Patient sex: M
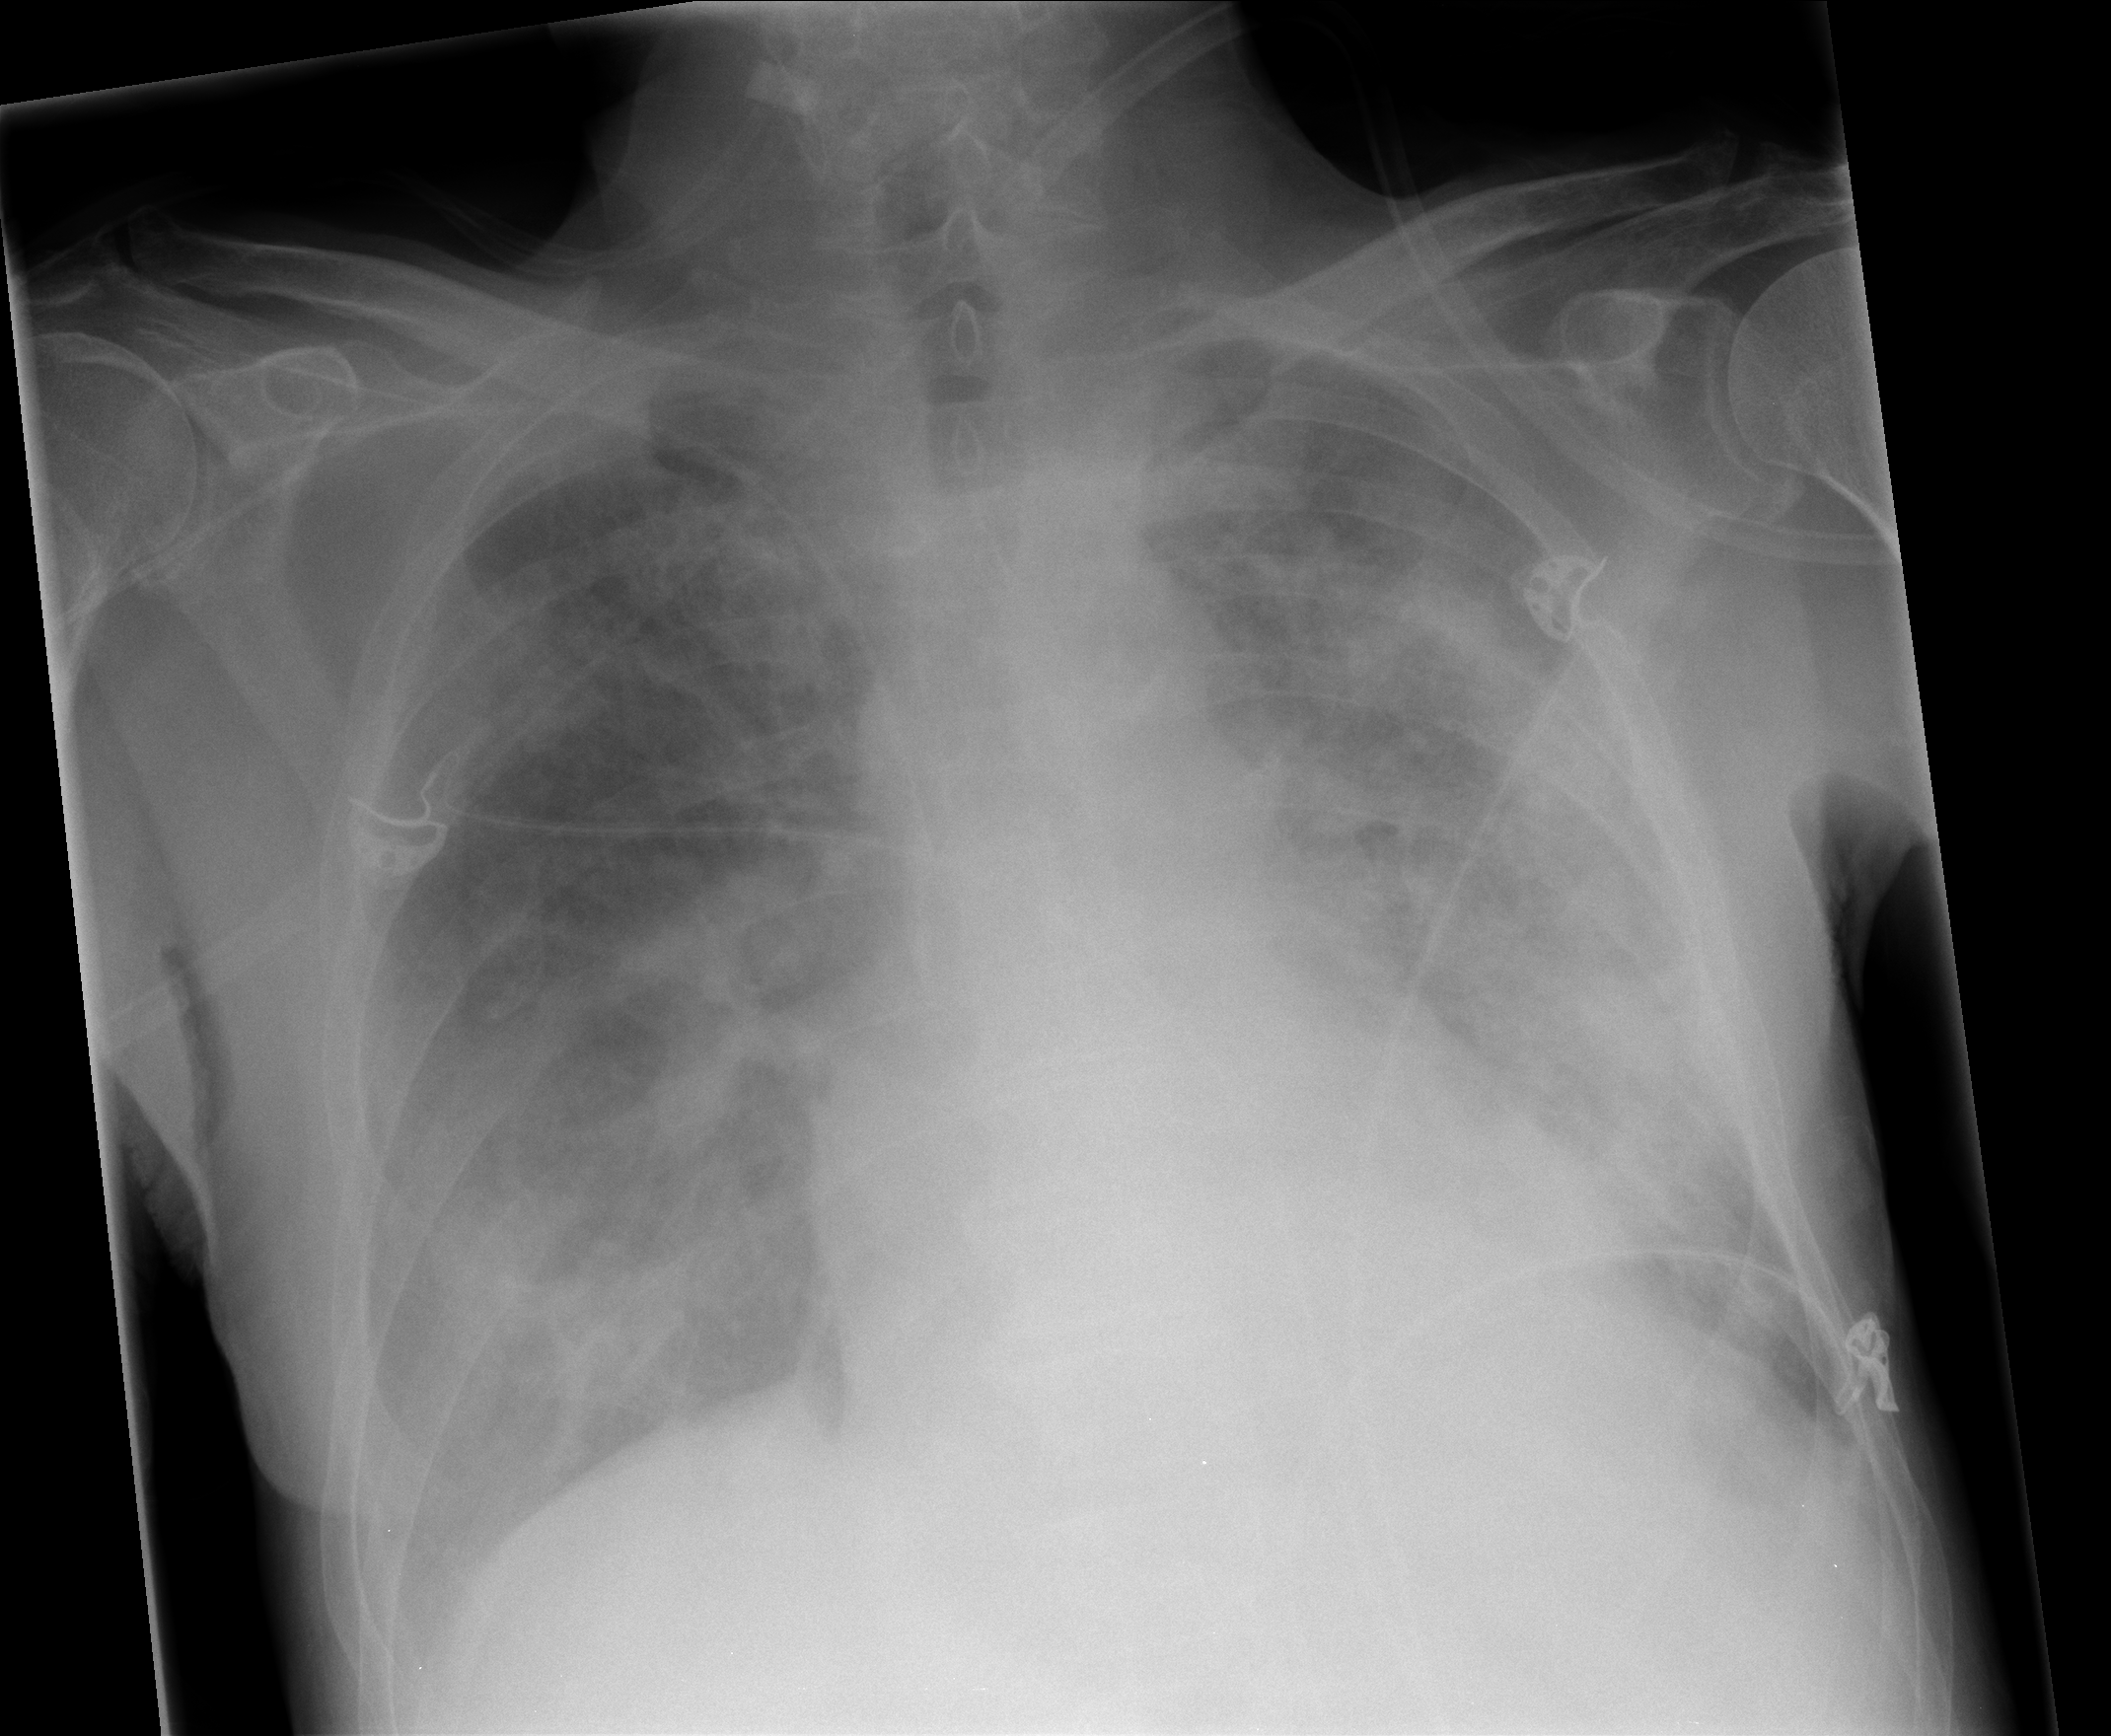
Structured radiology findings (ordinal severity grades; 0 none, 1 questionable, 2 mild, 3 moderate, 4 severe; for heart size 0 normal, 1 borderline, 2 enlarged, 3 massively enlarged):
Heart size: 1
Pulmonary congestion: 2
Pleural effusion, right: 2
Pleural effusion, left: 2
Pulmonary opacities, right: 3
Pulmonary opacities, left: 4
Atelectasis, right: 3
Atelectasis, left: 3